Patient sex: F
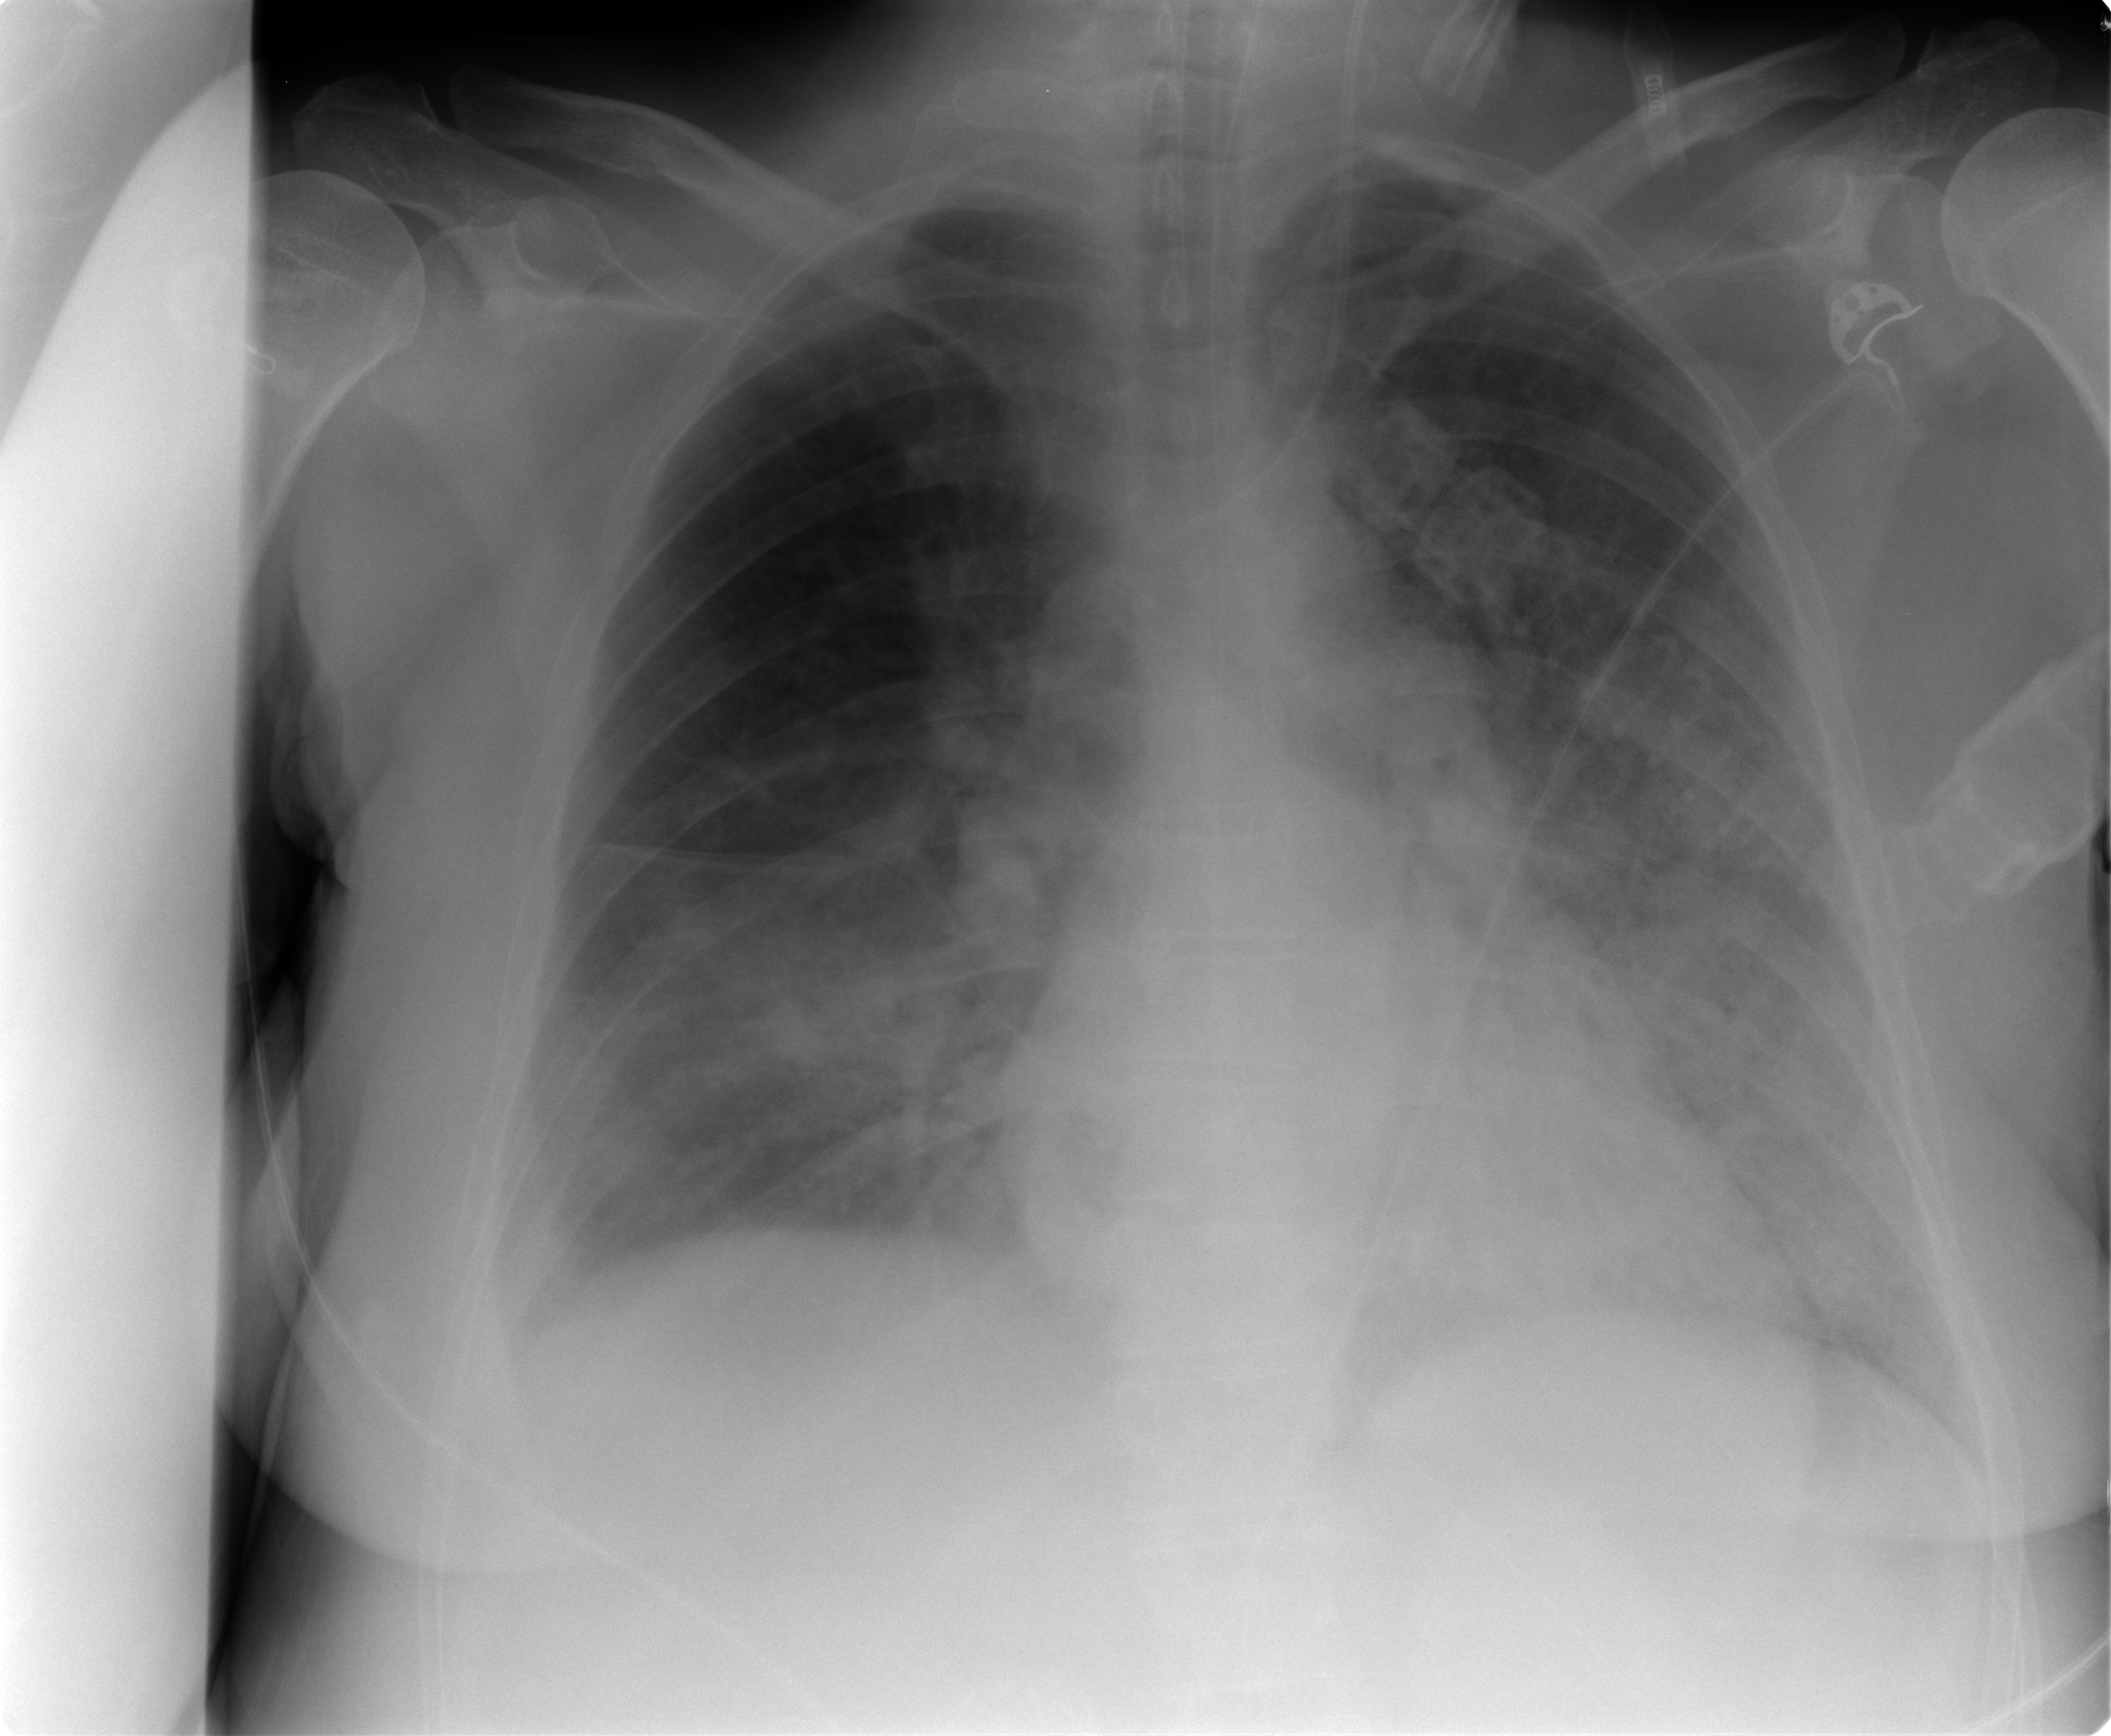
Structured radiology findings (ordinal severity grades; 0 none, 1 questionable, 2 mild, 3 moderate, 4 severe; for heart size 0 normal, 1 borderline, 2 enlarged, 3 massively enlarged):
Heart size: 1
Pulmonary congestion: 3
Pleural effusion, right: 2
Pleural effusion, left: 2
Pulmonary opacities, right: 3
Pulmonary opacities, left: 4
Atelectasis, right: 3
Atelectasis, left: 3